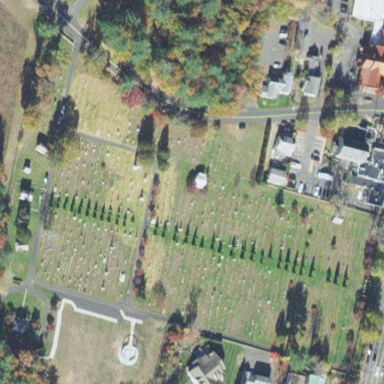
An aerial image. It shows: Private cemetery with landuse designation.